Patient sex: M
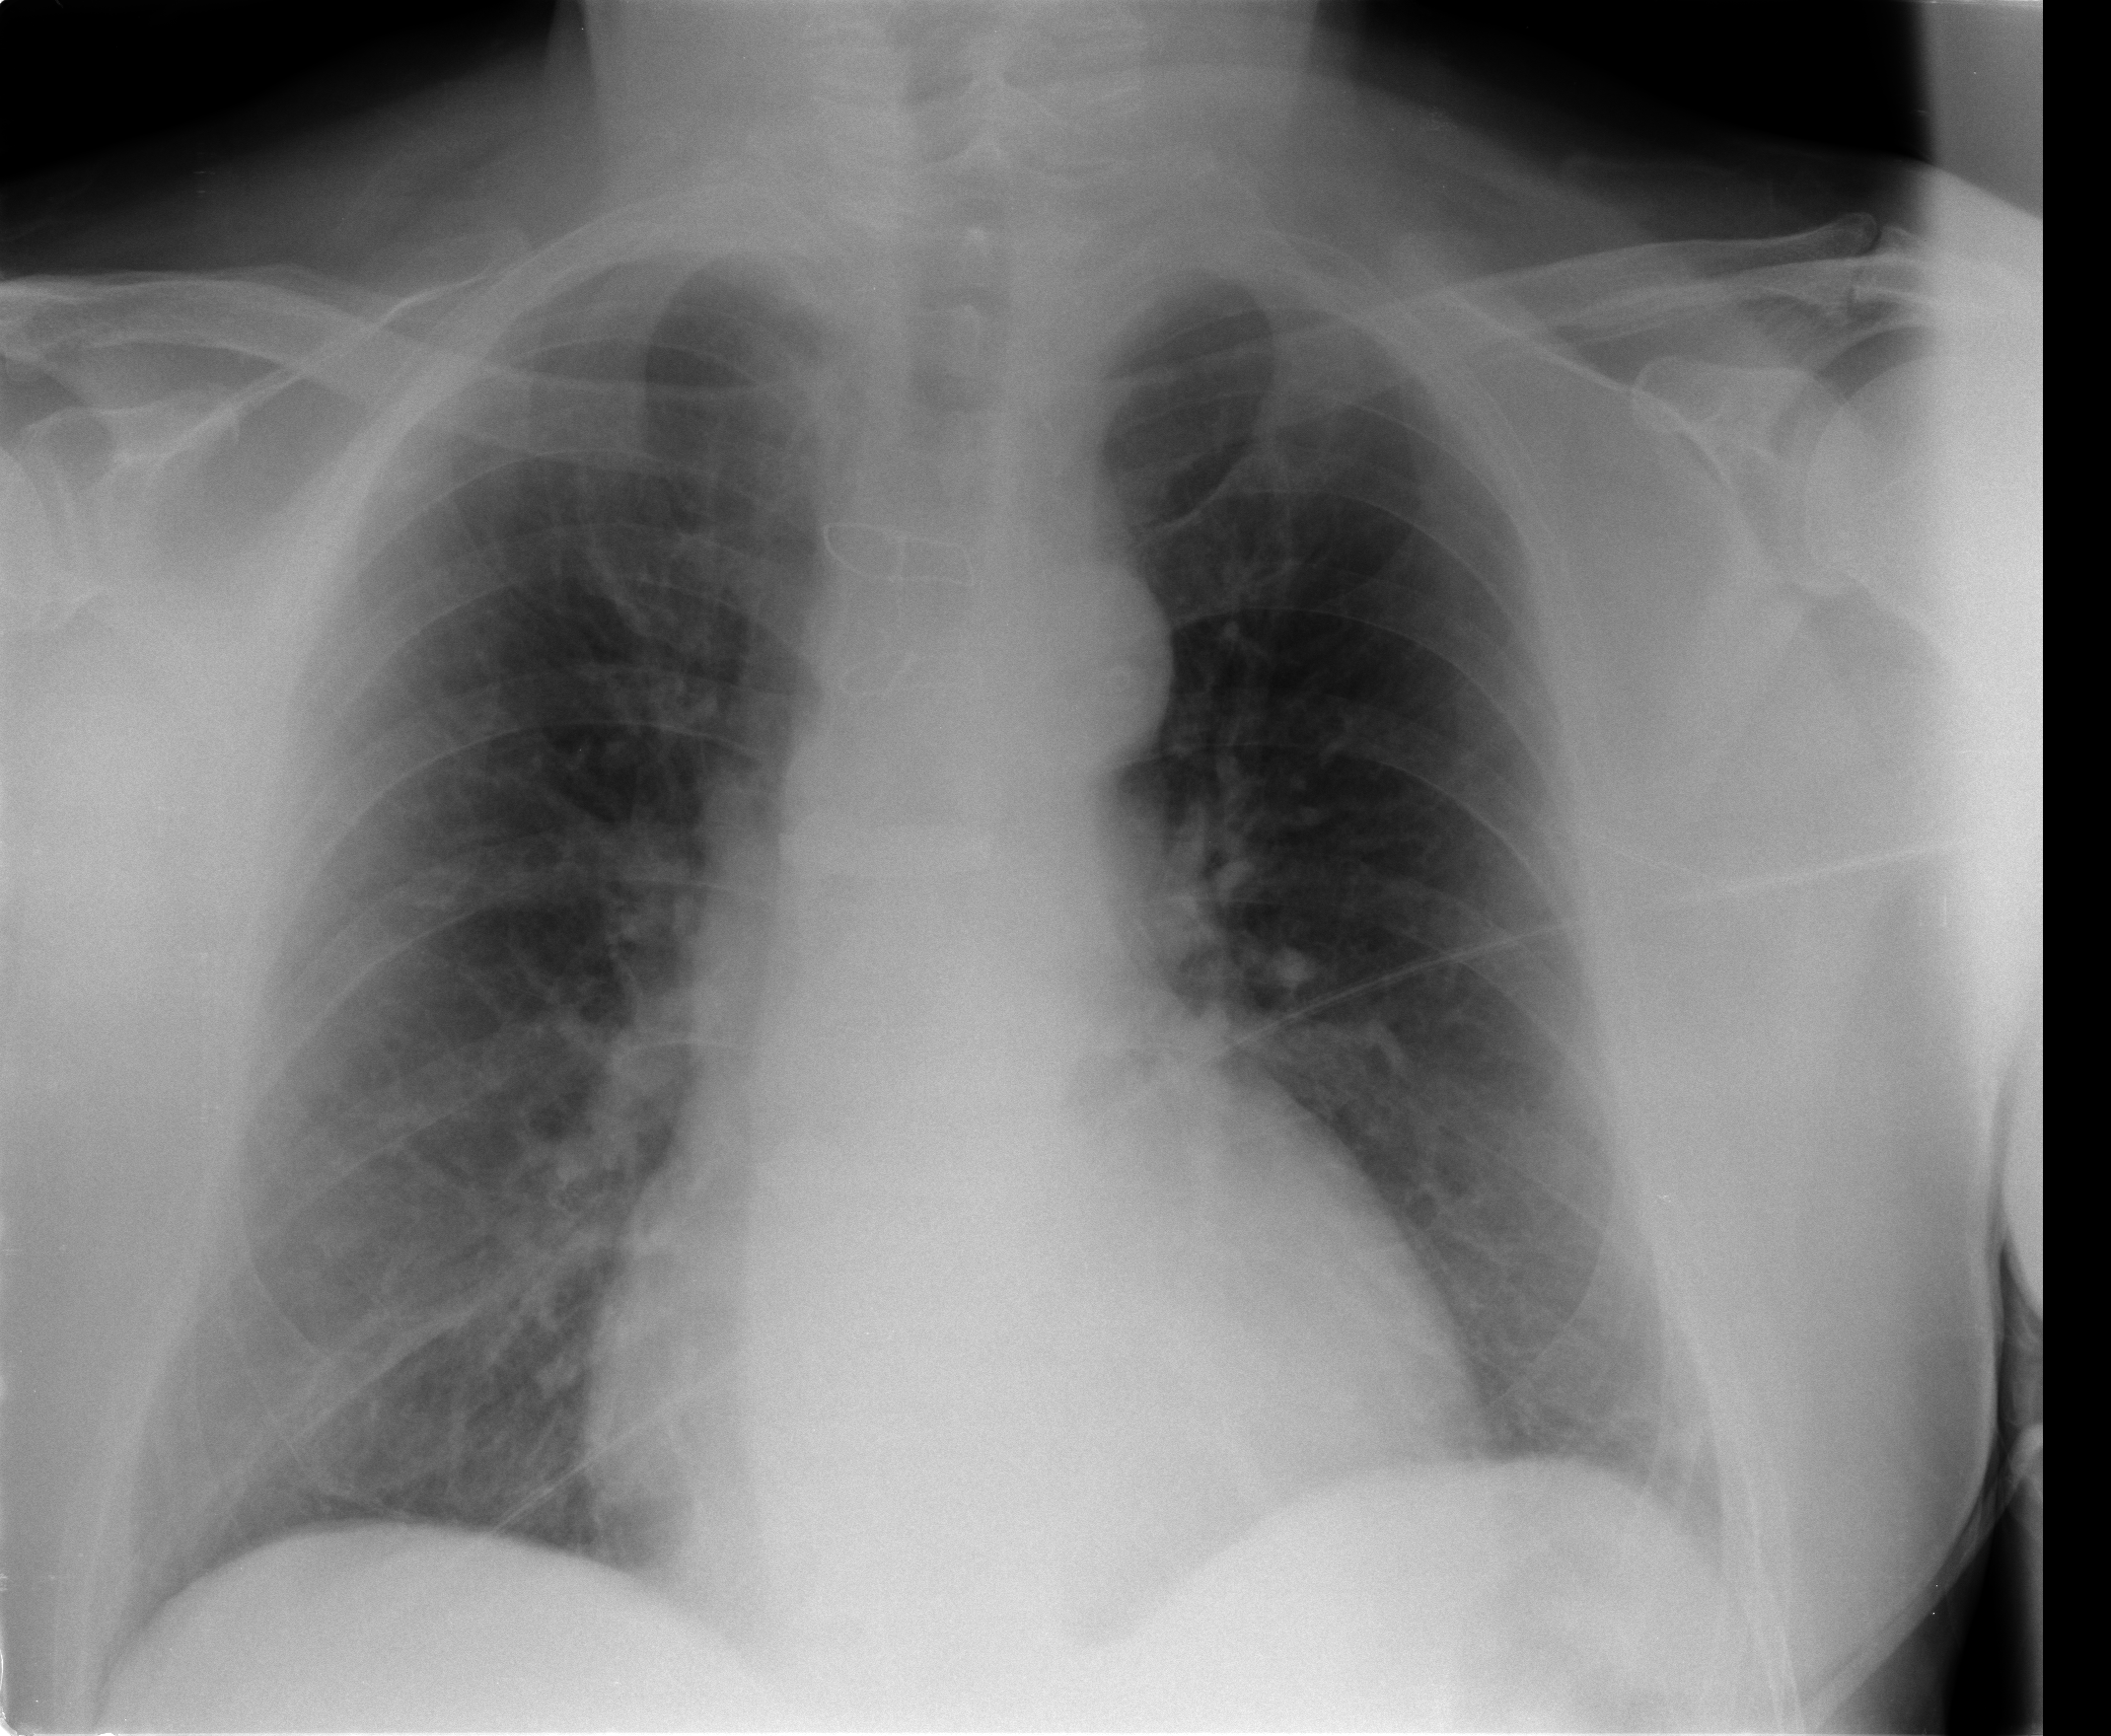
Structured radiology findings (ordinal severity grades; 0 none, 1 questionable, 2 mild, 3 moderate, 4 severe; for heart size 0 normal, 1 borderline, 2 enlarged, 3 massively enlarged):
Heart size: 1
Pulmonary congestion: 2
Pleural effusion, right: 0
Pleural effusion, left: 0
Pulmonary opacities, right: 0
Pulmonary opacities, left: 0
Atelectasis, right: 0
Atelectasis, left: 0